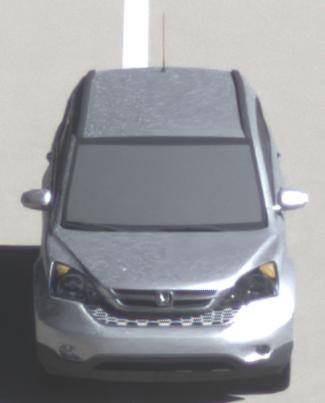
Make: Honda
Model: CR-V
Detailed model: CR-V (III) (04/10 - 10/12)
Model produced from: 2010
Model produced until: 2012
Doors: 5
Color: white
Road condition: dry road
Daytime: midday
Contrast: high contrast